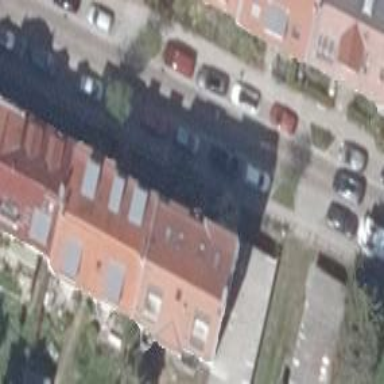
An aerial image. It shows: Apartments building with gambrel-shaped roof.